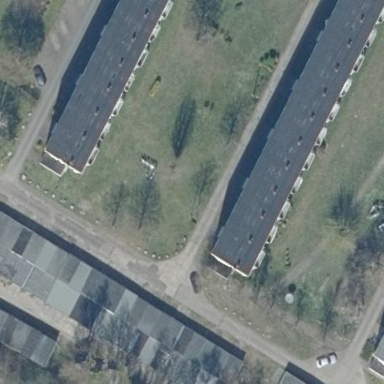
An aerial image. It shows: Group of garages.